Field crop: maize
Growth stage: 2
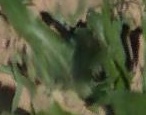
Species: maize